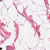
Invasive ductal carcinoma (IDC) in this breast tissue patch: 0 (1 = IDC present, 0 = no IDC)